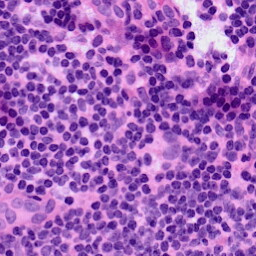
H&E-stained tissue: LymphNode